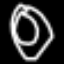
Label: donut